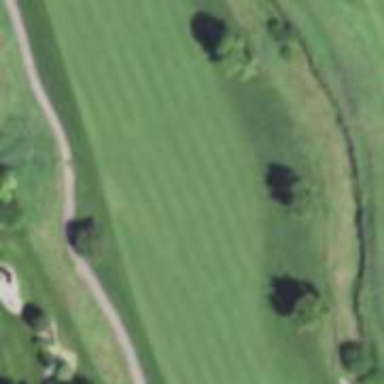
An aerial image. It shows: View of golf hole.